A time-domain waveform of one vibration snapshot from a rolling-element bearing is shown. Determine the bearing's health state. Answer with exactly one of: normal, inner_race, outer_race, ball.
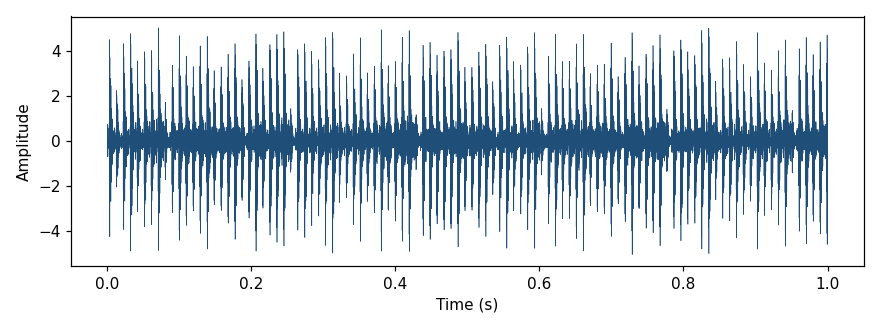
Answer: outer_race